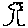
Label: tree